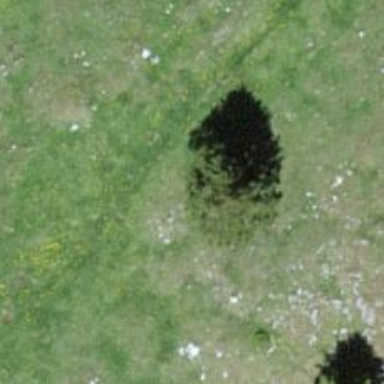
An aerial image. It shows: Needle-leaved tree in natural setting.